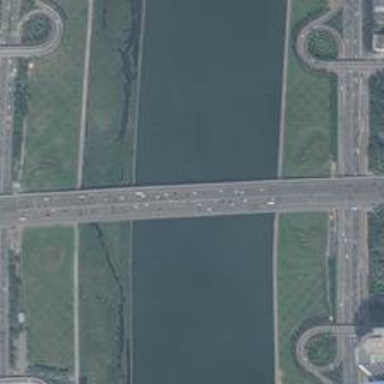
Bridge across the river connects two banks of the river .